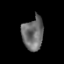
Tissue: prostate
Cell type: T cells
Senescence score: 0.3396
Nuclear area (px): 672
Mean DAPI intensity: 108.987